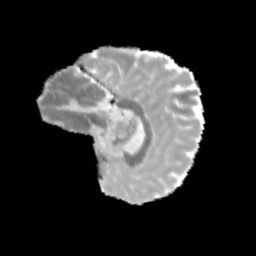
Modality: MD
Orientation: sagittal
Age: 11
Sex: male
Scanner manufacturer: siemens
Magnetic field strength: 3 T
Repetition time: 3.8 s
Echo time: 0.07 s